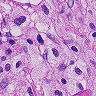
Metastatic tissue present: yes